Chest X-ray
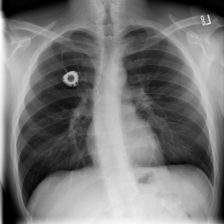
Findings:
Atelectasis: negative
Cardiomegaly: negative
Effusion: negative
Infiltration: negative
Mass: negative
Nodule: negative
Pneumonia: negative
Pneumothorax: negative
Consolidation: negative
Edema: negative
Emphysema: negative
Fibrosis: negative
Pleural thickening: negative
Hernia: negative